Question: Searching about options page, I found a lot of themes that uses a options theme page like this one:

There is an pre-built option? What framework do you advise?
Thanks
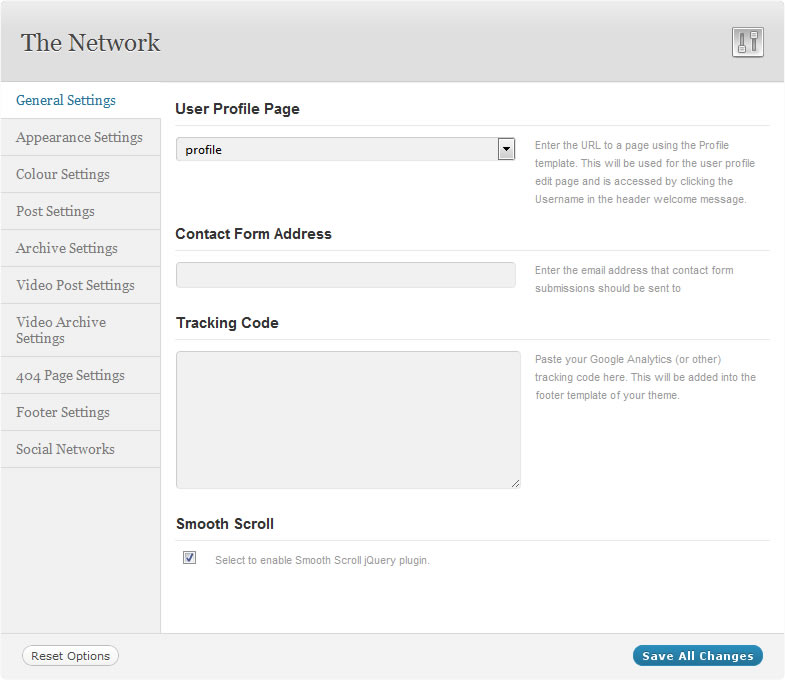
Answer: If you're not a fan of plugins go with these two options, where you can place the files within your theme and a options panel will appear. I have listed two very good ones that alot of developer use. Also there are many open source option frameworks but they're not as documented.
1. Option Theme Framework
2. Propanel